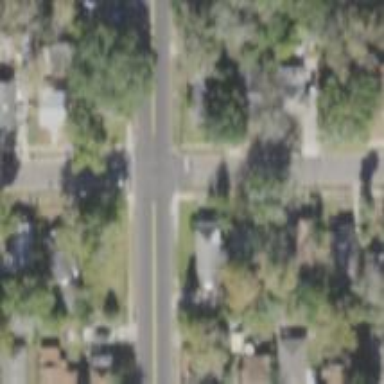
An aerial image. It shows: Unmarked crossing on the road.